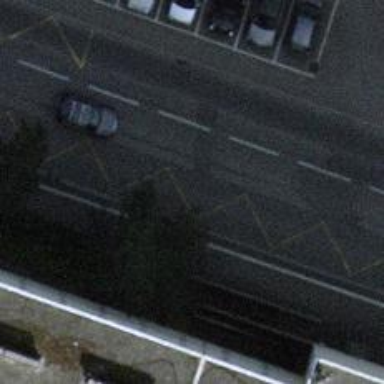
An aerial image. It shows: Bus stop with platform for public transport.